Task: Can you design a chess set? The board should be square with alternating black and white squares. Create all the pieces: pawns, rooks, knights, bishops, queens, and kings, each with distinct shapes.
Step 4779:
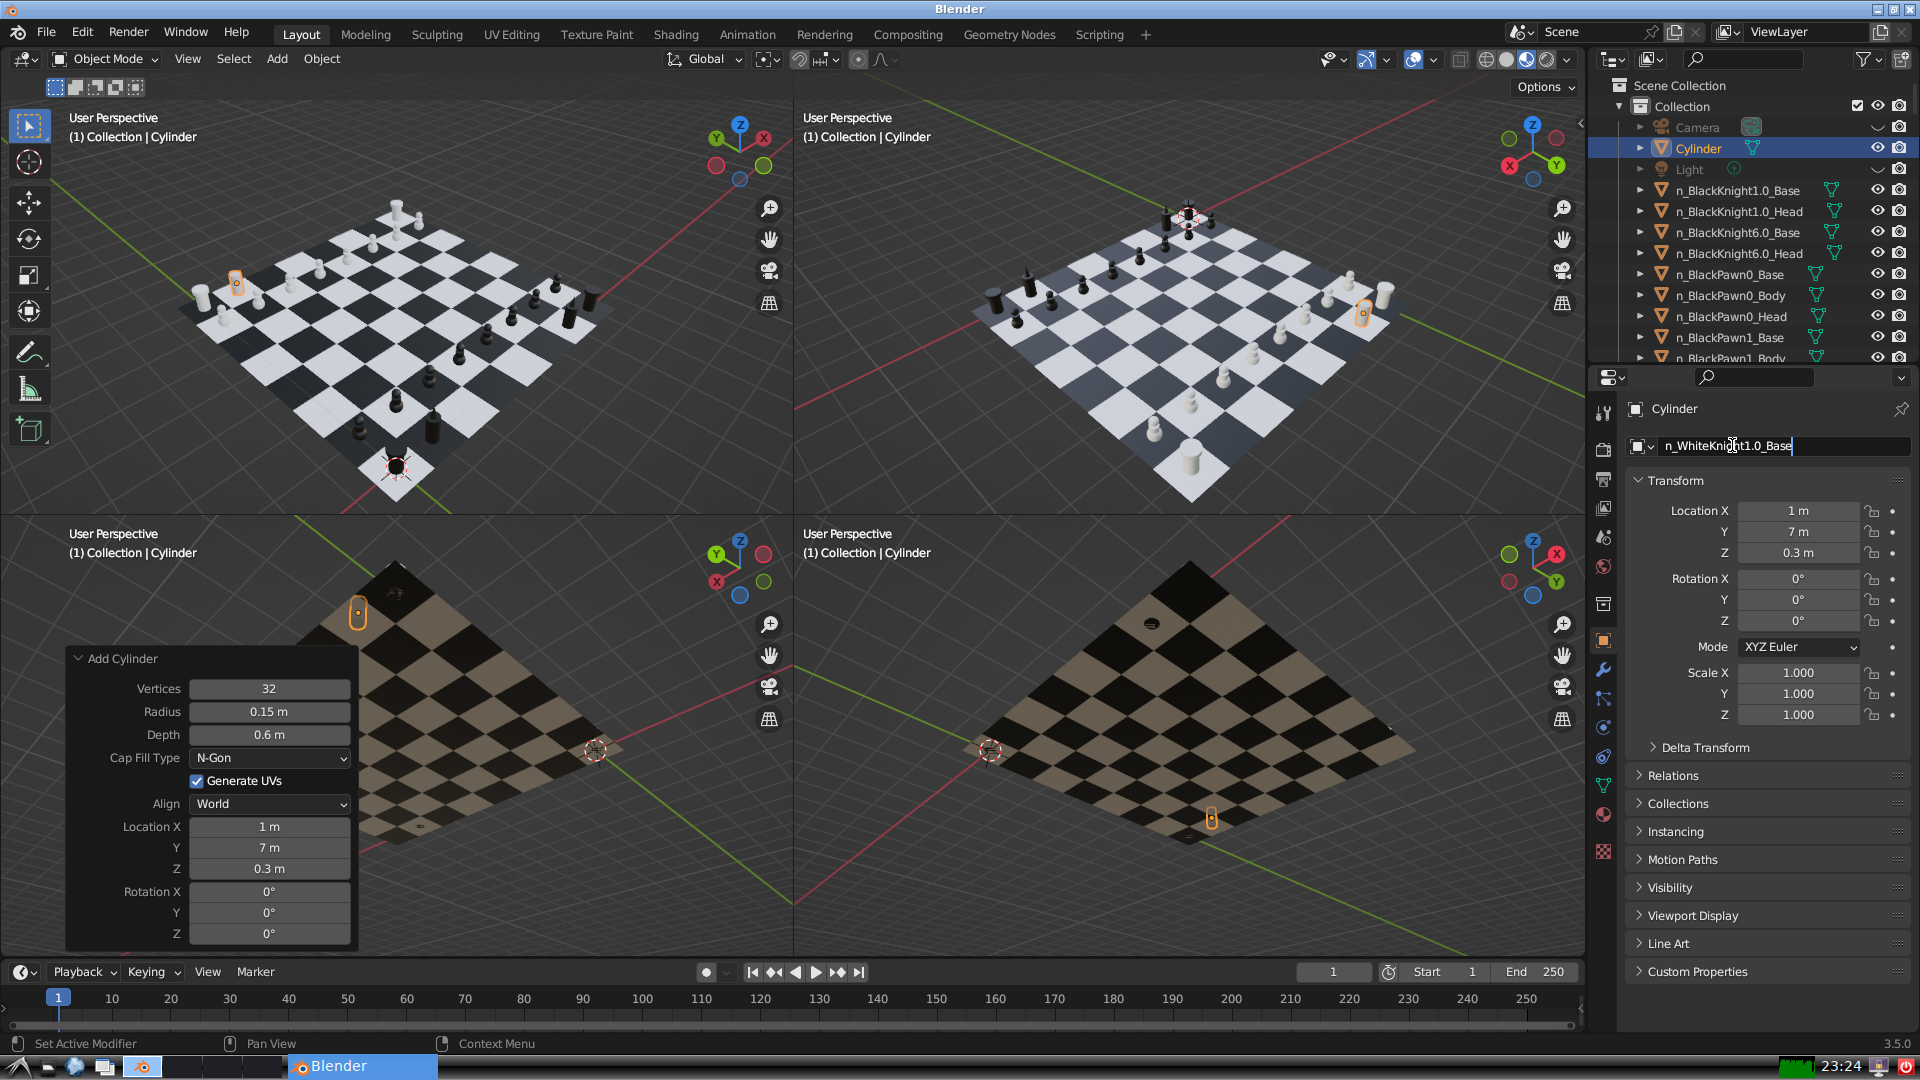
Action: {"key_press": ['Return']}